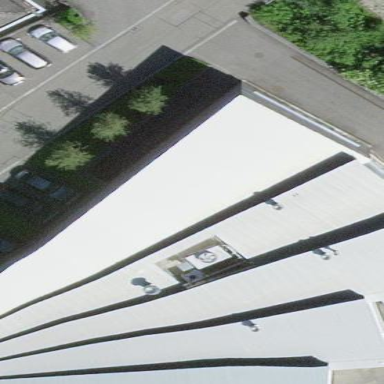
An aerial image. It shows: Commercial building.